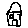
Label: house